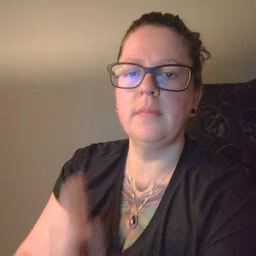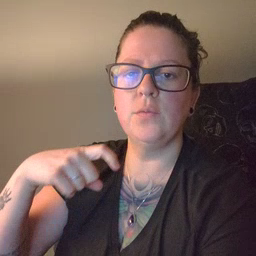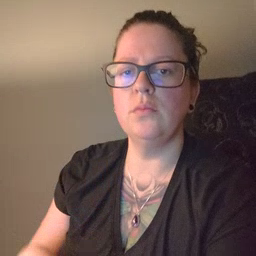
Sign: haveto